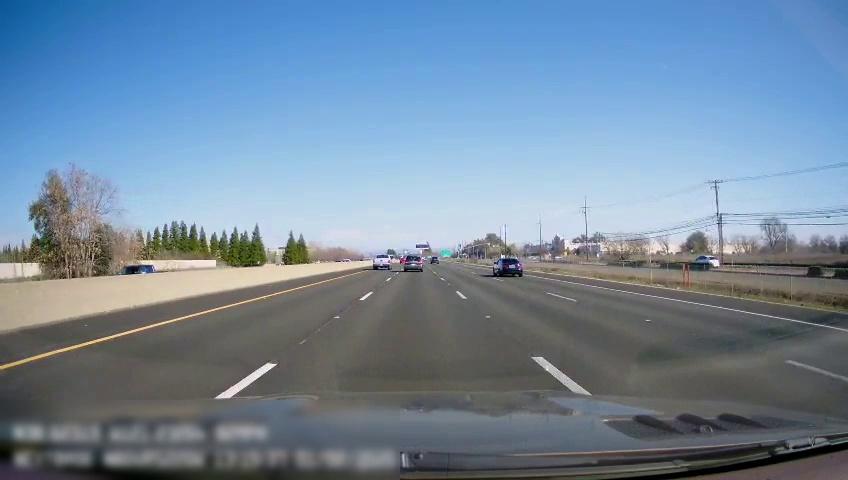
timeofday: Day
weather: Sunny
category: Drivable Space
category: Vehicles | SUV
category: Vehicles | Truck
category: Vehicles | Car
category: Vehicles | Car
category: Vehicles | SUV
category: Lanes | Current Lane
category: Lanes | Current Lane
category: Lanes | Current Lane
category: Lanes | Alternate Lane
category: Lanes | Alternate Lane
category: Lanes | Alternate Lane